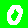
Digit: 0